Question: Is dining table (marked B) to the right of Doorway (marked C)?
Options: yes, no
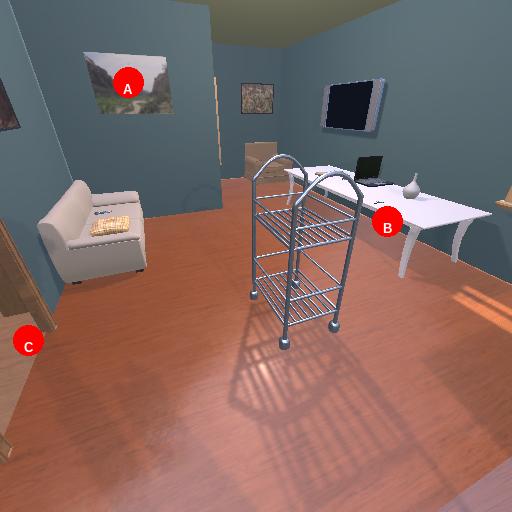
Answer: yes